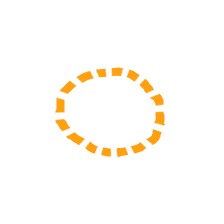
Shape: circle